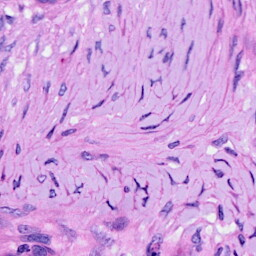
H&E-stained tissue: Ovarian